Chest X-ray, PA view. Patient: 56 years old, sex M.
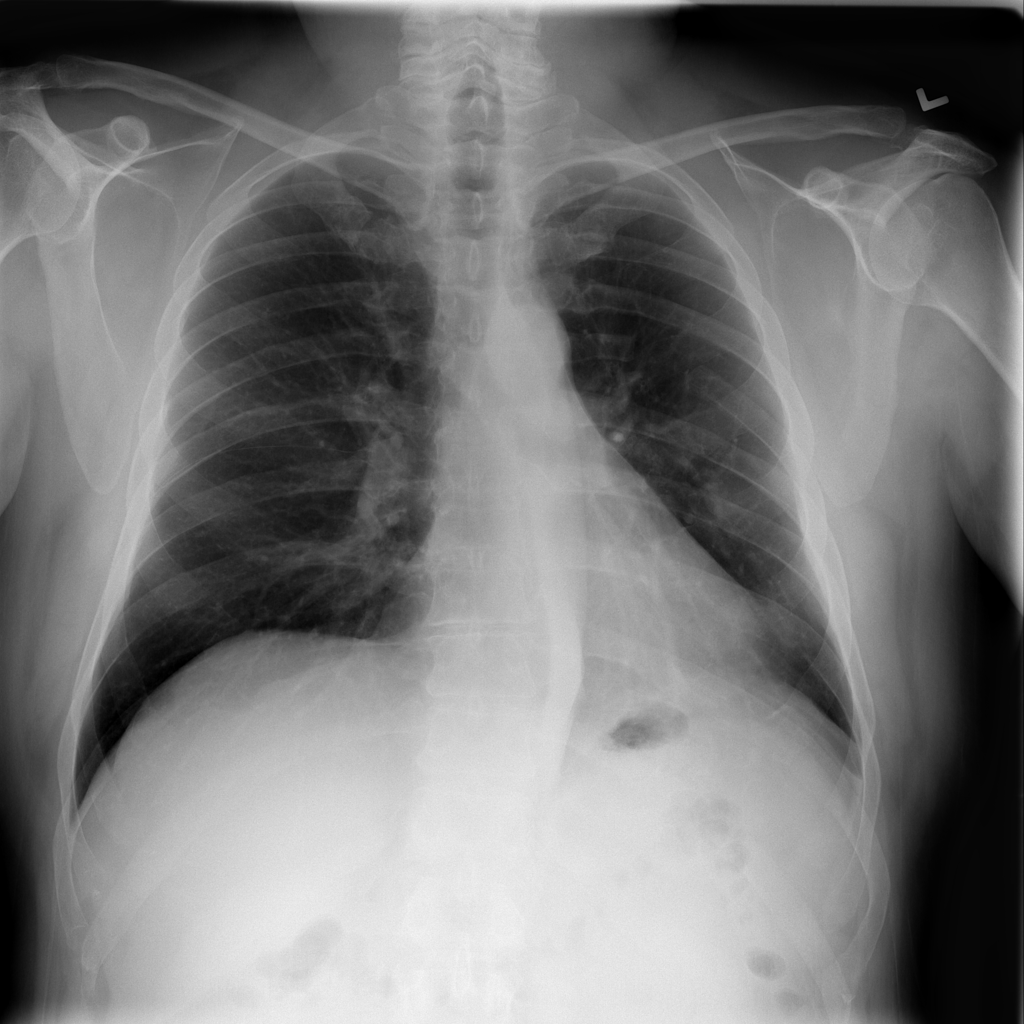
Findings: No Finding